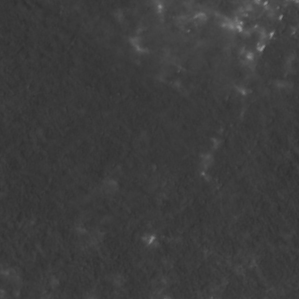
Label: frost